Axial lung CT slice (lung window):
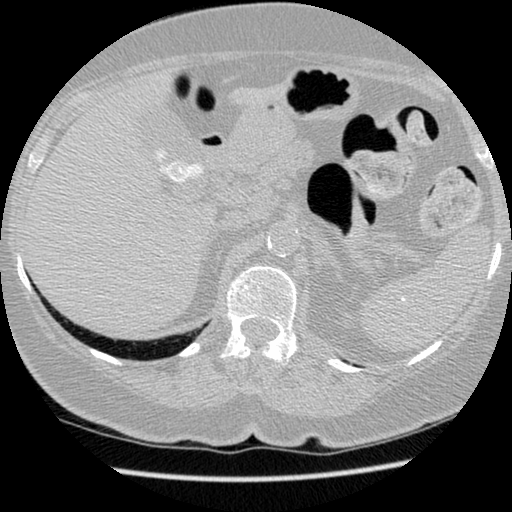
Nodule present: no